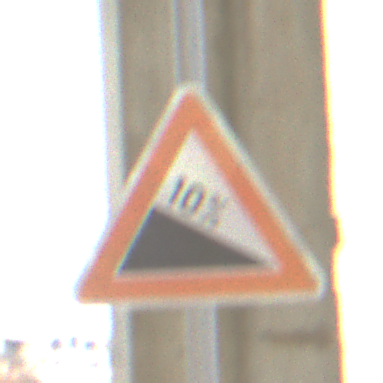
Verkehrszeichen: Gefaelle10
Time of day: MorningAfternoon
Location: Roofed (Suburban)
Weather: PartlyCloudy
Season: Winter
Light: Natural